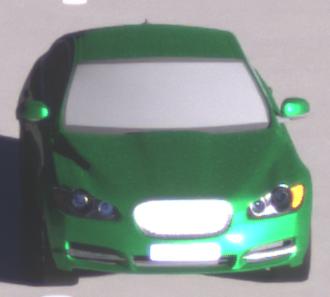
Make: Jaguar
Model: XF 3.0 V6
Detailed model: XF (X250) Limousine
Model produced from: 2010/02
Model produced until: 2010/10
Doors: 4
Color: green
Road condition: wet road
Daytime: sunrise or sunset
Contrast: high contrast